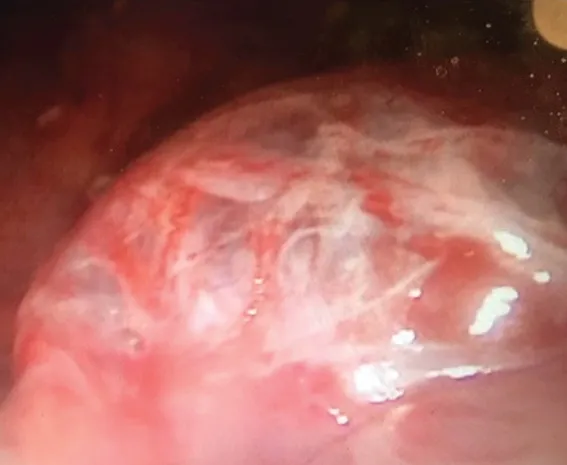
Thoracoscopic image of cystic lesion.
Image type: endoscopy (gi_endoscopy)